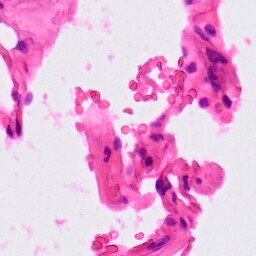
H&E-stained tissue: Lung